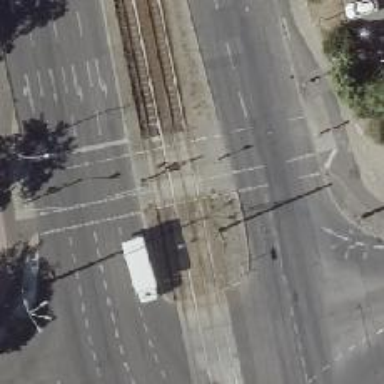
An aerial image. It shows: Tram crossing on the railway.